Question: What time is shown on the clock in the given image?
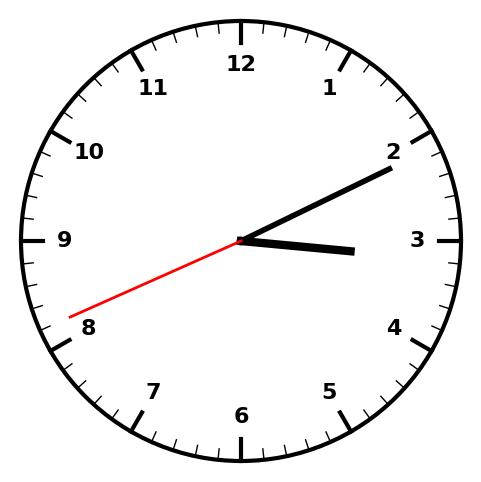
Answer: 03:10:41